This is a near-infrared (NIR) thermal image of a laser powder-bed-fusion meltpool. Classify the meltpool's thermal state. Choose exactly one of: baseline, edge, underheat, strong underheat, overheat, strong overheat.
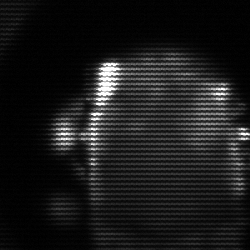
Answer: baseline